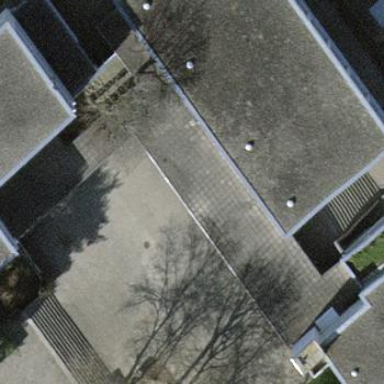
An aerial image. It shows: View of roof of building.